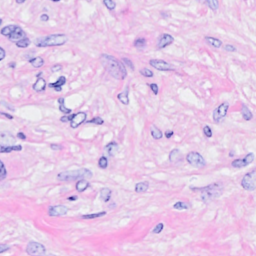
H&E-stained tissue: Breast